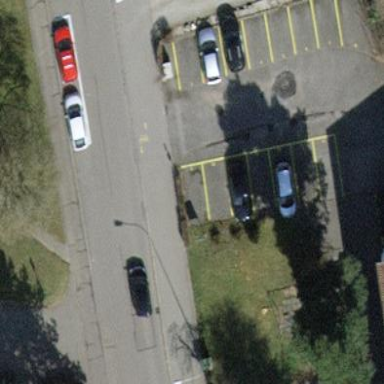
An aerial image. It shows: Parking area with surface.